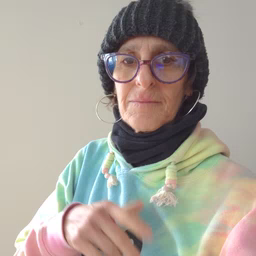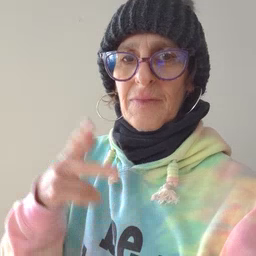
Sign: cut